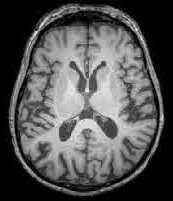
Label: notumor